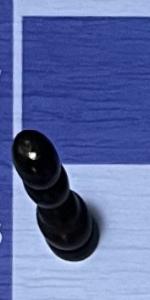
Label: Pawn_Black